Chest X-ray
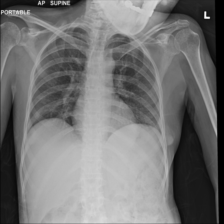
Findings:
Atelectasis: negative
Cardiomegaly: negative
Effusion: negative
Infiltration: negative
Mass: negative
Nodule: negative
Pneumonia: negative
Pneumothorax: negative
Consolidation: negative
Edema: negative
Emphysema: negative
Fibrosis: negative
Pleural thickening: negative
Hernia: negative